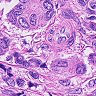
Metastatic tissue present: yes